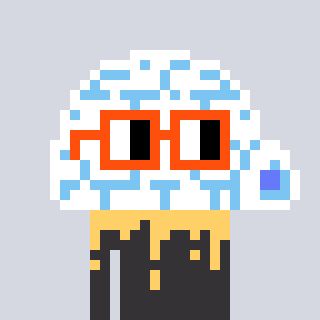
a pixel art character with square orange glasses, a igloo-shaped head and a grayscale-colored body on a cool background